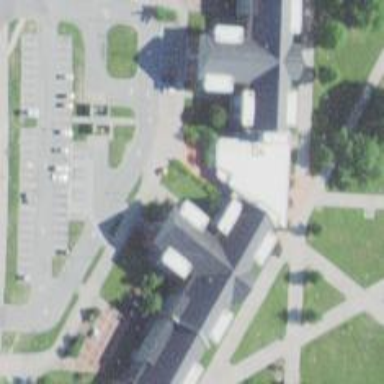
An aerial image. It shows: University building.